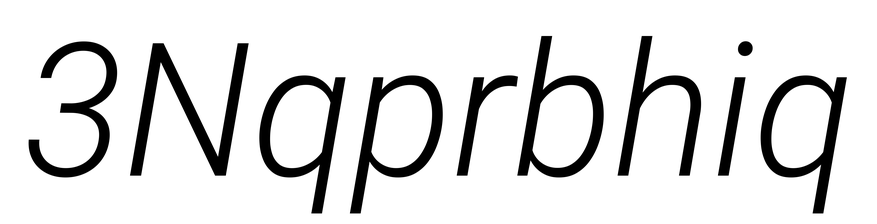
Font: Roboto-Italic_Light_Italic